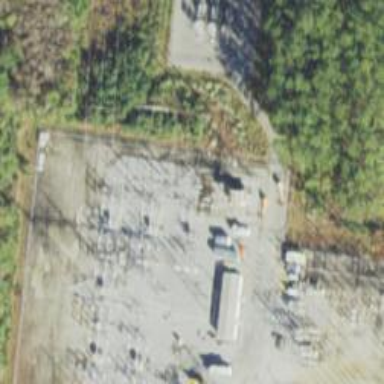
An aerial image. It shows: Switch used for power control.